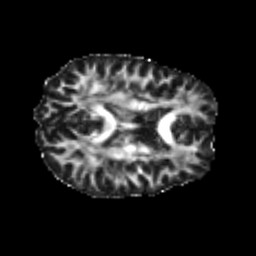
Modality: FA
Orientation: axial
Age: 22
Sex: male
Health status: healthy
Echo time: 0.074 s